Question: I have the following boolean function: and am trying to construct a K-map for it. This is what I have so far:
I'm relatively new to K-maps, so I'm not entirely convinced this is correct. Could someone please double check it for me?
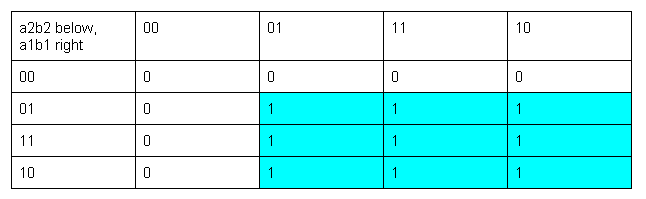
Answer: While circling in Karnaugh map, you always have to make circles of 2^n size in each direction (1x1, 2x1, 4x1, 2x2, 4x4, ..., but never 1x3, 3x3, 5x3).
You need 4 circles 2x2 in your example.